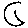
Label: moon